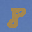
Label: 8